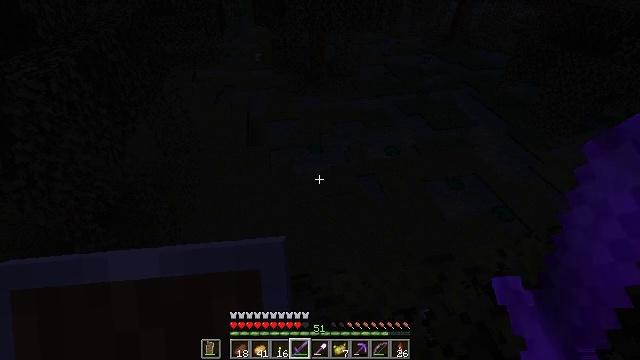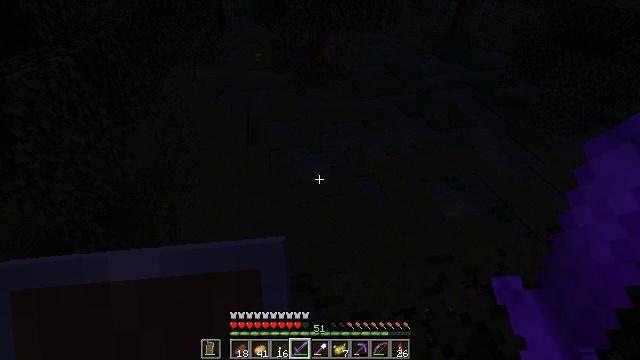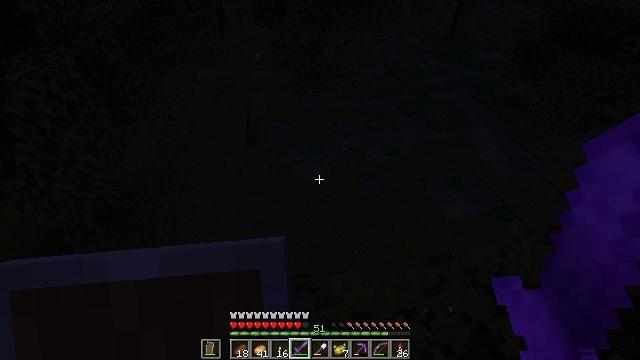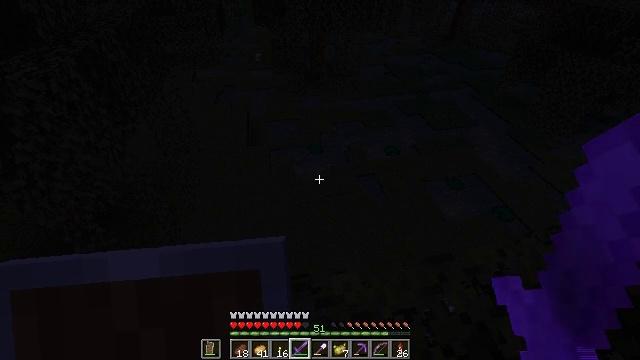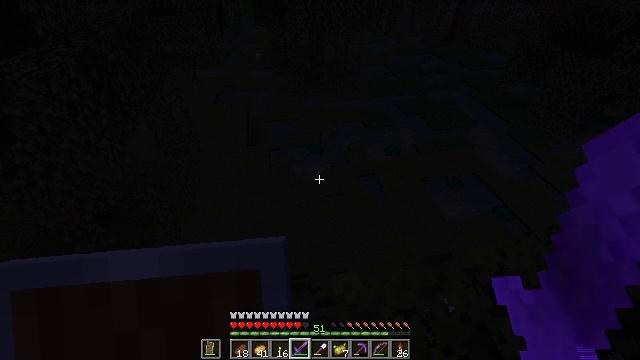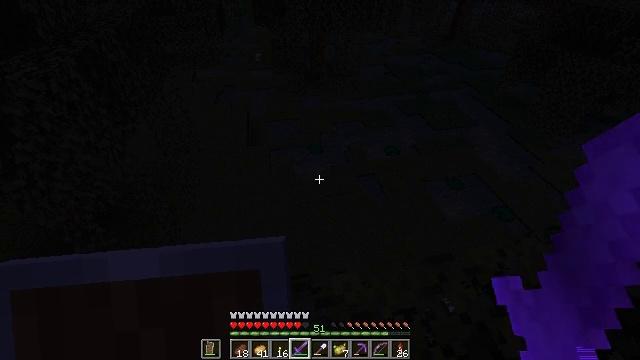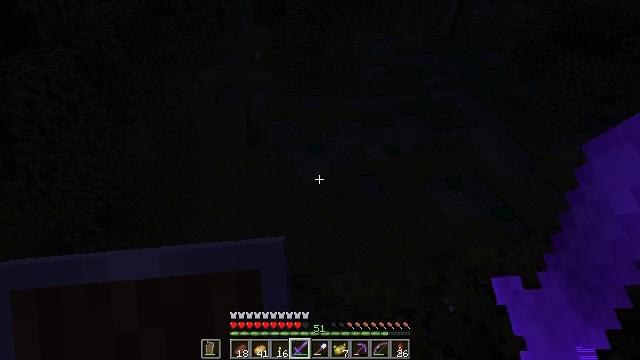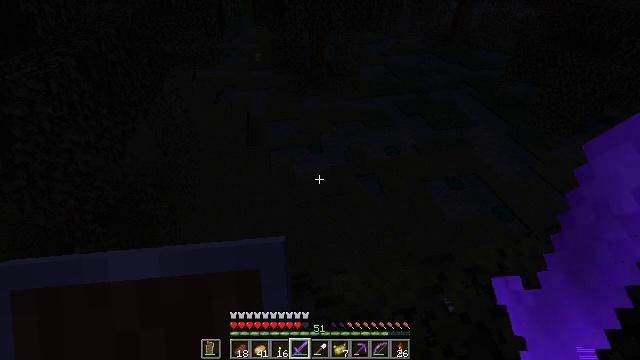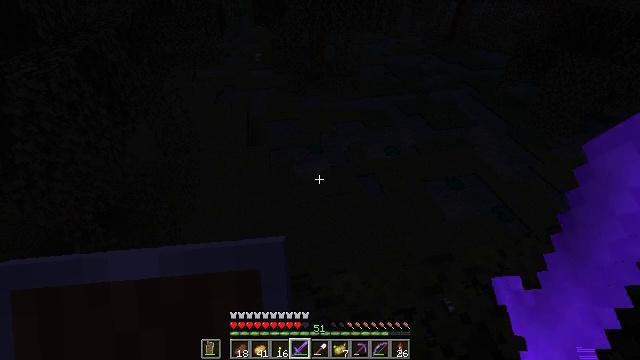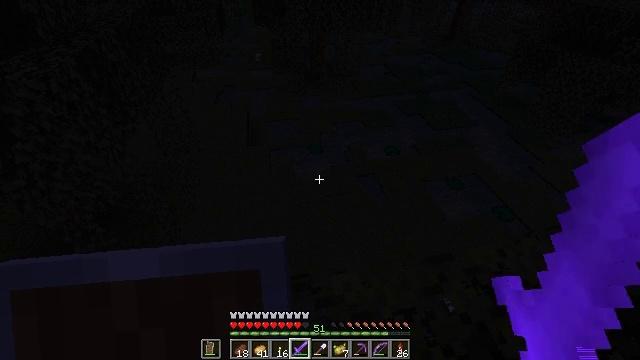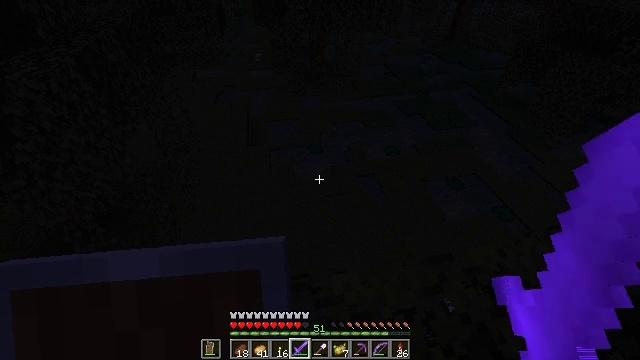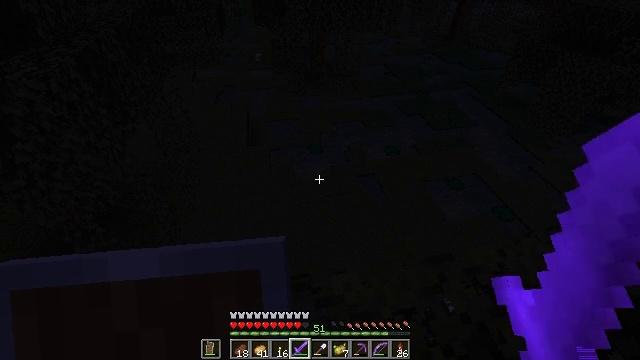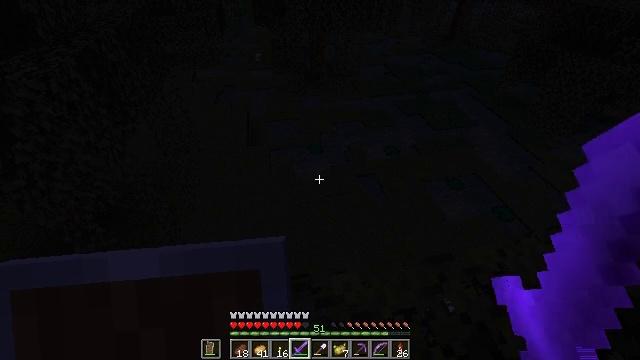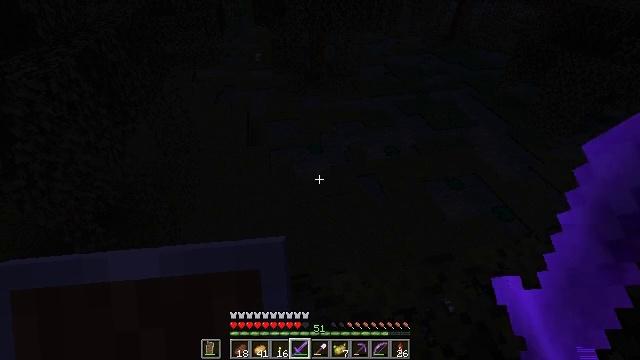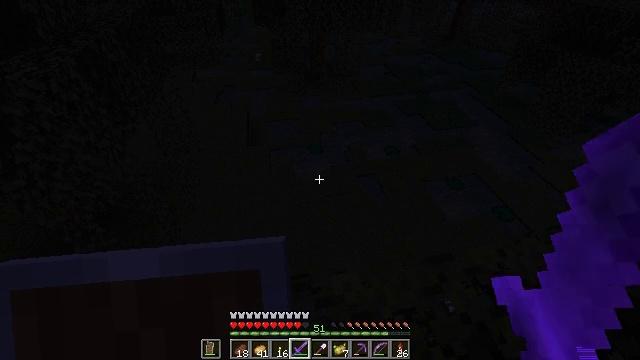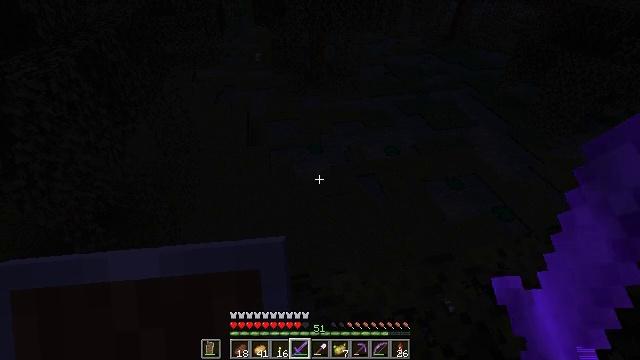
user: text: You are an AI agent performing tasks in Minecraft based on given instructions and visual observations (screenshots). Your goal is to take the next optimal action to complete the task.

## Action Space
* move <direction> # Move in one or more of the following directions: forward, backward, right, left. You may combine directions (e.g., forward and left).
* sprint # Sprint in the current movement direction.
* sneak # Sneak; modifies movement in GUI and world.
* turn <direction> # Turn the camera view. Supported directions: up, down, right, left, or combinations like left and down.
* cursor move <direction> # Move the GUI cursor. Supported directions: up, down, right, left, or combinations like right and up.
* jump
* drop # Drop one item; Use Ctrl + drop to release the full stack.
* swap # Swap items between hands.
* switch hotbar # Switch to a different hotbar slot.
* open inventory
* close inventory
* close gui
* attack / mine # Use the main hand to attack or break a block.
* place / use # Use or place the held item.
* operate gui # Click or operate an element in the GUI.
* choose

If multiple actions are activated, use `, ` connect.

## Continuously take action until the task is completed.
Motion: motion action
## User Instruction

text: Hunt a slime.
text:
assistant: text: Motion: no_op
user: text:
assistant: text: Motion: no_op
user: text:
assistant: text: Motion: no_op
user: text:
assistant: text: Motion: no_op
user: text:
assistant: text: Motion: no_op
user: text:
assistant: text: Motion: no_op
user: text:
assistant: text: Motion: no_op
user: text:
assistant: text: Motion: no_op
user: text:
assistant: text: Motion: no_op
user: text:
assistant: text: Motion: no_op
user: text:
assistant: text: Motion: no_op
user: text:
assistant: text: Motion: no_op
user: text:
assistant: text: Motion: no_op
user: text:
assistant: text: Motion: no_op
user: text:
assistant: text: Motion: no_op
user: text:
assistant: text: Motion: no_op
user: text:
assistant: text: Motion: no_op
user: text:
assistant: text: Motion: no_op
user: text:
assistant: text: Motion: no_op
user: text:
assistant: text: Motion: no_op
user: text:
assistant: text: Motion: no_op
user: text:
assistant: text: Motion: no_op
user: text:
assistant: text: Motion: no_op
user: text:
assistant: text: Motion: no_op
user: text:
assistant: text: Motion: no_op
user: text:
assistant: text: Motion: no_op
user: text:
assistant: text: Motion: no_op
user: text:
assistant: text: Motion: no_op
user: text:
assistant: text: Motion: no_op
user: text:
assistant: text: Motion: no_op